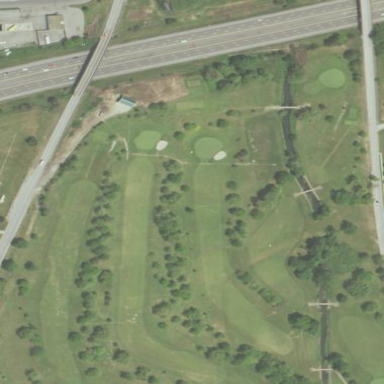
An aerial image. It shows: Grassy area designated as golf fairway.